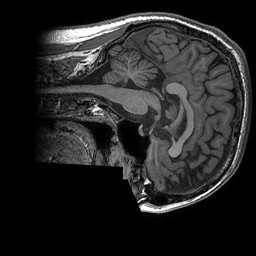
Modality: T1w
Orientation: sagittal
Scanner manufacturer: ge
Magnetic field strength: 3 T
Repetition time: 0.008156 s
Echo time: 0.00318 s